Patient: sex M, age 44
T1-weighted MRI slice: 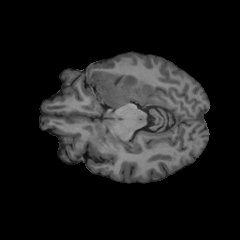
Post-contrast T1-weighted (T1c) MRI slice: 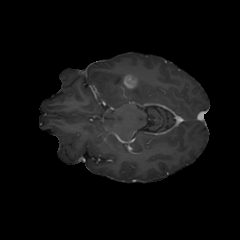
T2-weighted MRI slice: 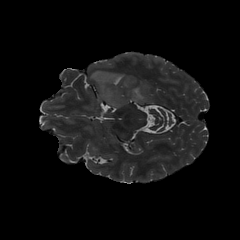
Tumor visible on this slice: yes
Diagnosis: Glioblastoma, IDH-wildtype
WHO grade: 4